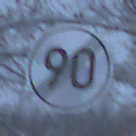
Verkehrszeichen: EndeGeschwindigkeit90
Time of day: Midday
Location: Outdoor (Nature)
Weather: Overcast
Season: Winter
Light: Natural